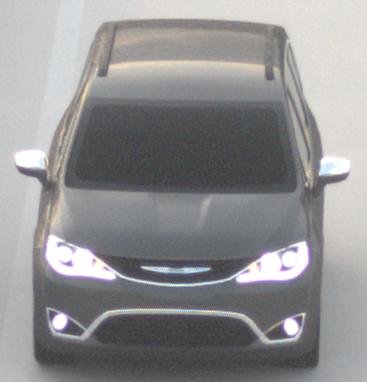
Make: Chrysler
Model: Pacifica
Detailed model: -
Model produced from: 2016
Model produced until: 2020
Doors: 5
Color: gray
Road condition: dry road
Daytime: sunrise or sunset
Contrast: low contrast